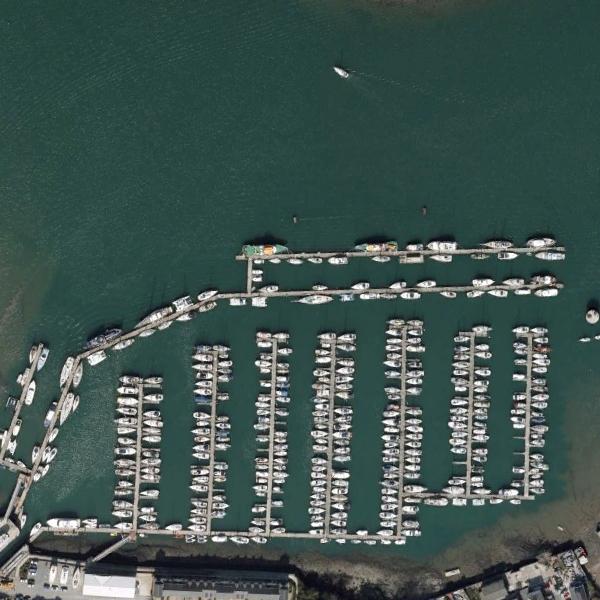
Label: Port